Question: I've got this dropdownmenu for my site and I wanted to add border-bottom to the menu but the border appears too wide.
I've checked every step of: <URL> because it seemed the same problem, but nothing worked.
Hope you can help me out!!

Here's de css code:
'''
#dropdownmenu a {
color:inherit !important;
text-decoration:none !important}
#dropdownmenu {
width:1050px;
background:#137cd7;
z-index:2;
position:relative }
#dropdownmenu ul {
text-align:left;
display:inline;
margin:0px;
padding:10px 4px 25px 0;
list-style:none }
#dropdownmenu ul li {
display:inline-block;
margin-right:10px;
position:relative;
padding:15px 15px 14px;
cursor:pointer;
-webkit-transition:all 0.2s;
-moz-transition:all 0.2s;
-ms-transition:all 0.2s;
-o-transition:all 0.2s;
transition:all 0.2s;
color:#fff }
#dropdownmenu ul li:hover {
background-color:#ffffff;
color:#137cd7 }
@media screen and (-webkit-min-device-pixel-ratio:0)
#dropdownmenu ul li ul {
top:44px !important}
#dropdownmenu ul li ul {
padding:0px;
position:absolute;
top:47px;
left:0px;
width:170px;
display:none;
opacity:0;
visibility:hidden;
-webkit-transiton:opacity 0.2s;
-moz-transition:opacity 0.2s;
-ms-transition:opacity 0.2s;
-o-transition:opacity 0.2s;
-transition:opacity 0.2s }
#dropdownmenu ul li ul li {
background-color:#fff;
display:block;
color:#222;
border-left:1px solid #ccc;
border-right:1px solid #ccc;}
#dropdownmenu ul li ul li:hover {
color:#137cd7;
background:#fff;
text-decoration:none !important }
#dropdownmenu ul li:hover ul {
display:block;
opacity:1;
visibility:visible;
border-bottom:1px solid #ccc; }
'''
And HTML:
'''
<div id="dropdownmenu">
<ul>
<li>
<a href="/">Home</a></li>
<li>
<a href="/">Menu 1</a>
<ul>
<li>
<a href="/">Submenu</a></li>
<li>
<a href="/">Submenu</a></li>
<li>
<a href="/">Submenu</a></li>
<li>
<a href="/">Submenu</a></li>
<li>
<a href="/">Submenu</a></li>
<li>
<a href="/">Submenu</a></li>
<li>
<a href="/">Submenu</a></li>
</ul>
</li>
<li>
<a href="/">Menu 2</a>
<ul>
<li>
<a href="/">Submenu</a></li>
<li>
<a href="/">Submenu</a></li>
<li>
<a href="/">Submenu</a></li>
<li>
<a href="/">Submenu</a></li>
<li>
<a href="/">Submenu</a></li>
<li>
<a href="/">Submenu</a></li>
<li>
<a href="/">Submenu</a></li>
</ul>
</li>
<li>
<a href="/contact">Contact</a>
<ul>
<li>
<a href="/contact"><img alt="" src="/files/19731/editor/images/support(1).JPG" style="width: 140px; height: 140px; border-width: 0px; border-style: solid;" /></a></li>
<li>
&nbsp;</li>
</ul>
</li>
</ul>
'''
<URL>
Thanks everyone!
I added this code which worked for me:
#dropdownmenu ul li ul li { margin-right: 0;}
This one worked as well:
1) remove the border from #dropdownmenu ul li ul li {border-left:0; border-right:0} and add border to the #dropdownmenu ul li:hover ul {border:1px solid #ccc; border-top:0;}
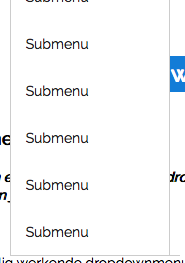
Answer: It is caused by:
'''
#dropdownmenu ul li {
margin-right:10px;
}
'''
That margin is causing your dropdown menu to expand wider than it should. Try adding:
'''
#dropdownmenu ul li ul li {
margin-right: 0;
}
'''
<URL>